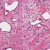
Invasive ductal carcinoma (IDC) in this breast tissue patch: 1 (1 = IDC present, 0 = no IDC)